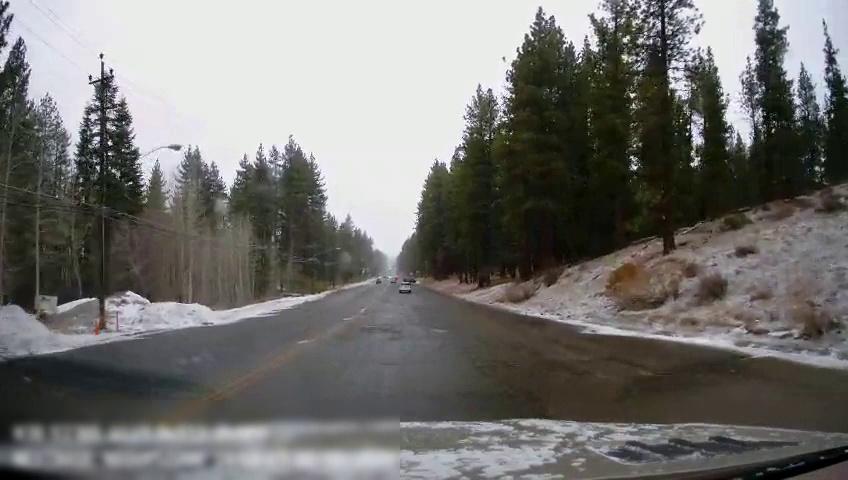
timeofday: Day
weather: Snowy
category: Drivable Space
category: Vehicles | Van
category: Lanes | Current Lane